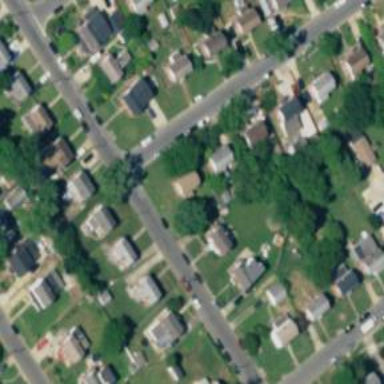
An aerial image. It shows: Neighborhood.